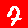
Digit: 7